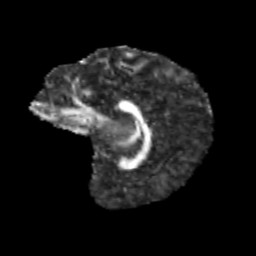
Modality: FA
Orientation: sagittal
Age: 13
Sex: female
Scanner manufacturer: siemens
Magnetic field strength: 3 T
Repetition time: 3.8 s
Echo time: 0.07 s